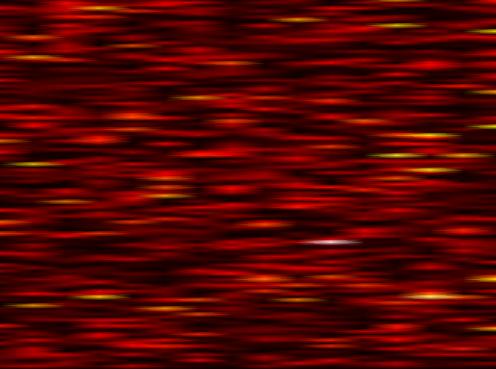
Label: UFMC